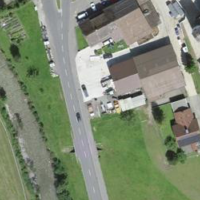
EUNIS habitat code: 54
Species observed at this site:
Prunus padus